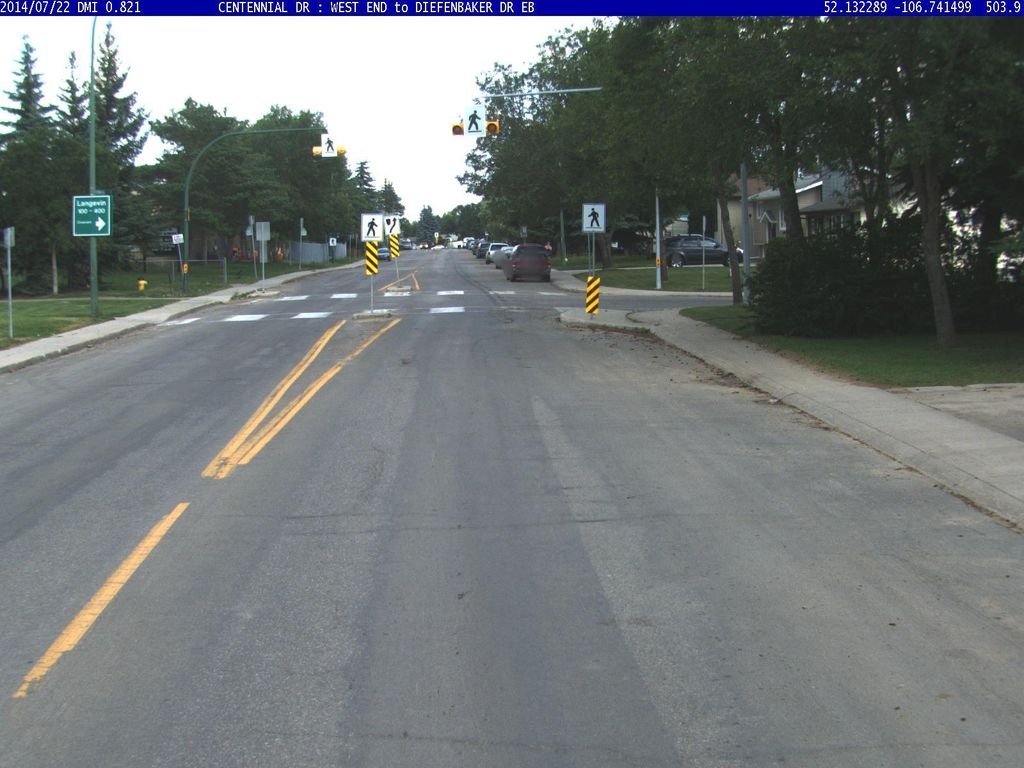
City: saskatoon